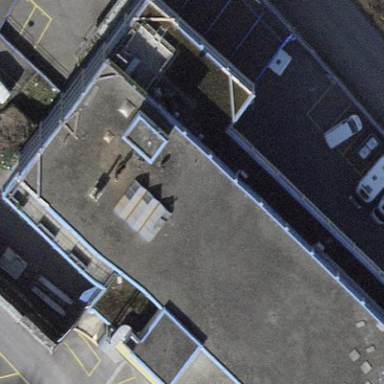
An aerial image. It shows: View of roof of building.